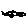
Label: car